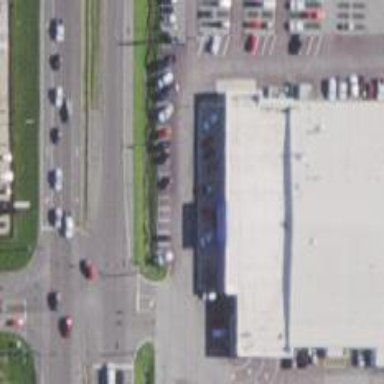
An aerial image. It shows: Building that houses car shop.